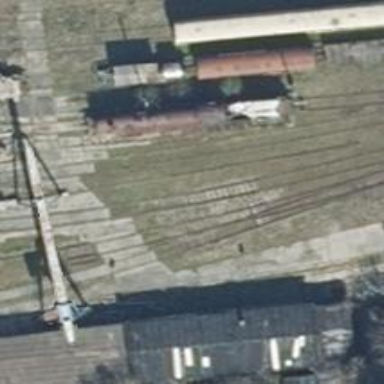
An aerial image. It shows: Railway yard.